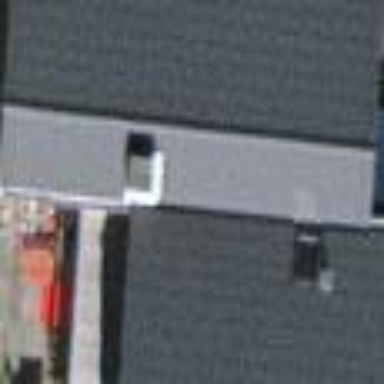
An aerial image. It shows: Terrace building.